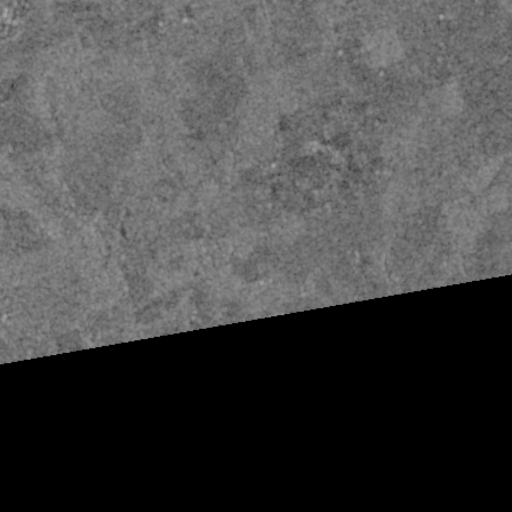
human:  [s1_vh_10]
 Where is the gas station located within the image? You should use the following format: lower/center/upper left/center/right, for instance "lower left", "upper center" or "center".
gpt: The gas station is located in the upper left of the image.
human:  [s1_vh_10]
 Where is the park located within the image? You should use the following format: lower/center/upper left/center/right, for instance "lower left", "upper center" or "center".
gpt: The park is located in the lower left of the image.
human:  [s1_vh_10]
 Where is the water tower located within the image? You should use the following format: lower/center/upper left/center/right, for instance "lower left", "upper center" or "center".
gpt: The water tower is located in the upper center of the image.
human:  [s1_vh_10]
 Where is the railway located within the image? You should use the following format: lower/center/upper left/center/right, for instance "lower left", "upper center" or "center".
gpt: The railway is located in the right of the image.
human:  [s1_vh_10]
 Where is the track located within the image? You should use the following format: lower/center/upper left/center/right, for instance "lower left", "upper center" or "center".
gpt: There is no track in the image.

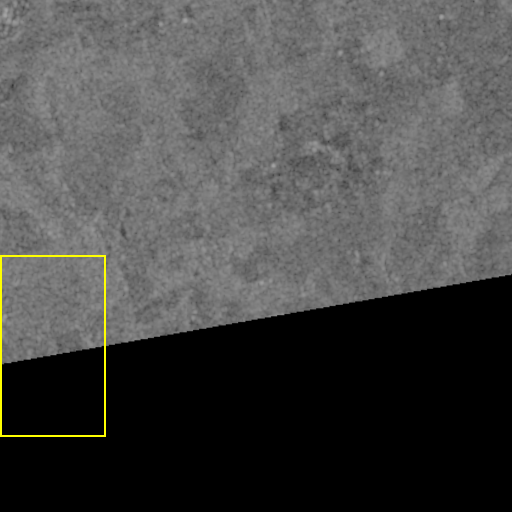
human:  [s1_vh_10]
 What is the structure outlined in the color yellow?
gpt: The structure outlined in yellow is a park.
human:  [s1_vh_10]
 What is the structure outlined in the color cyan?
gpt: There is no cyan outline.